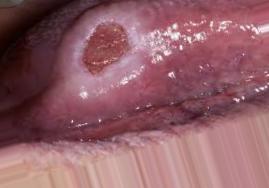
Condition: Mouth Ulcer